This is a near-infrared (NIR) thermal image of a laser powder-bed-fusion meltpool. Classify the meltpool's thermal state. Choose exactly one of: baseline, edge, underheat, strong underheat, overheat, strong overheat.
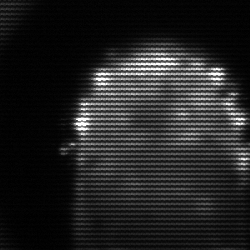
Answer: baseline